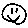
Label: smiley face